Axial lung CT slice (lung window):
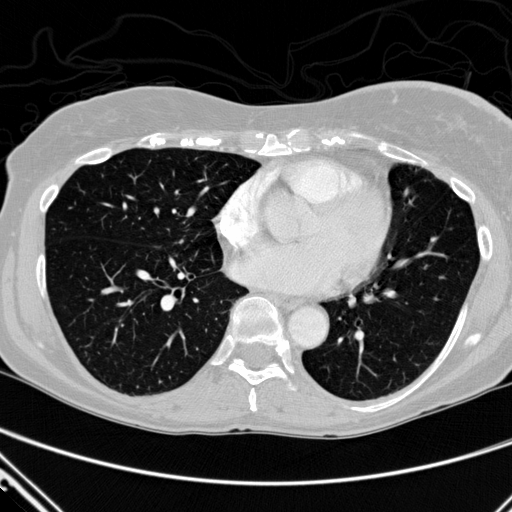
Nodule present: no